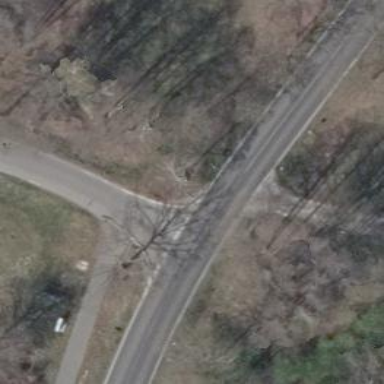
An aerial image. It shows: Secondary road with asphalt surface.